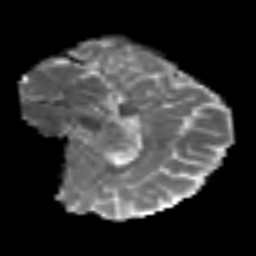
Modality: MD
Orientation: sagittal
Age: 39
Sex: female
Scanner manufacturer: siemens
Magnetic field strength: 3 T
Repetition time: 6.1 s
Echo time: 0.101 s